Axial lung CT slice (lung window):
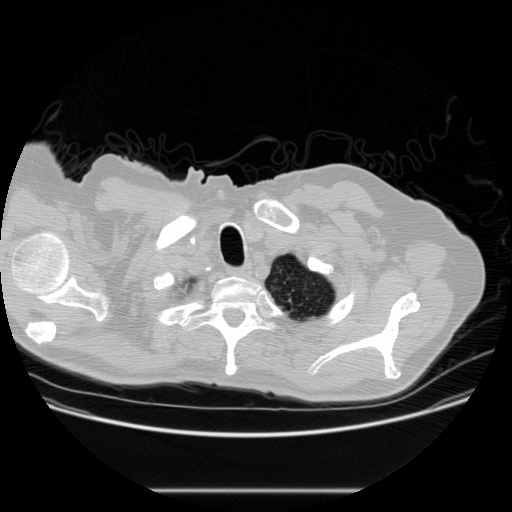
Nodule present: no